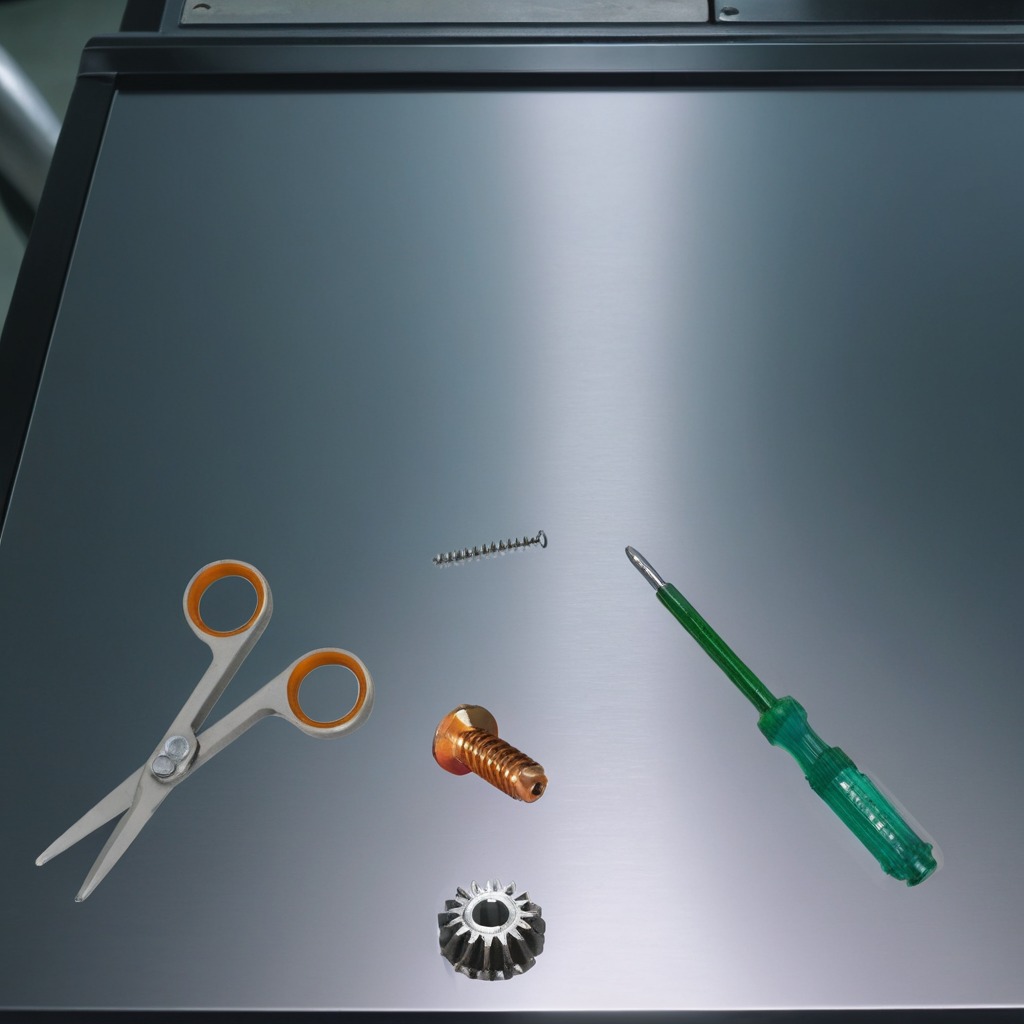
A steel gear with teeth, a metal machine screw, a coiled metal spring, a screwdriver, and a pair of scissors are lying on the metal table in the machine shop under fluorescent lights.